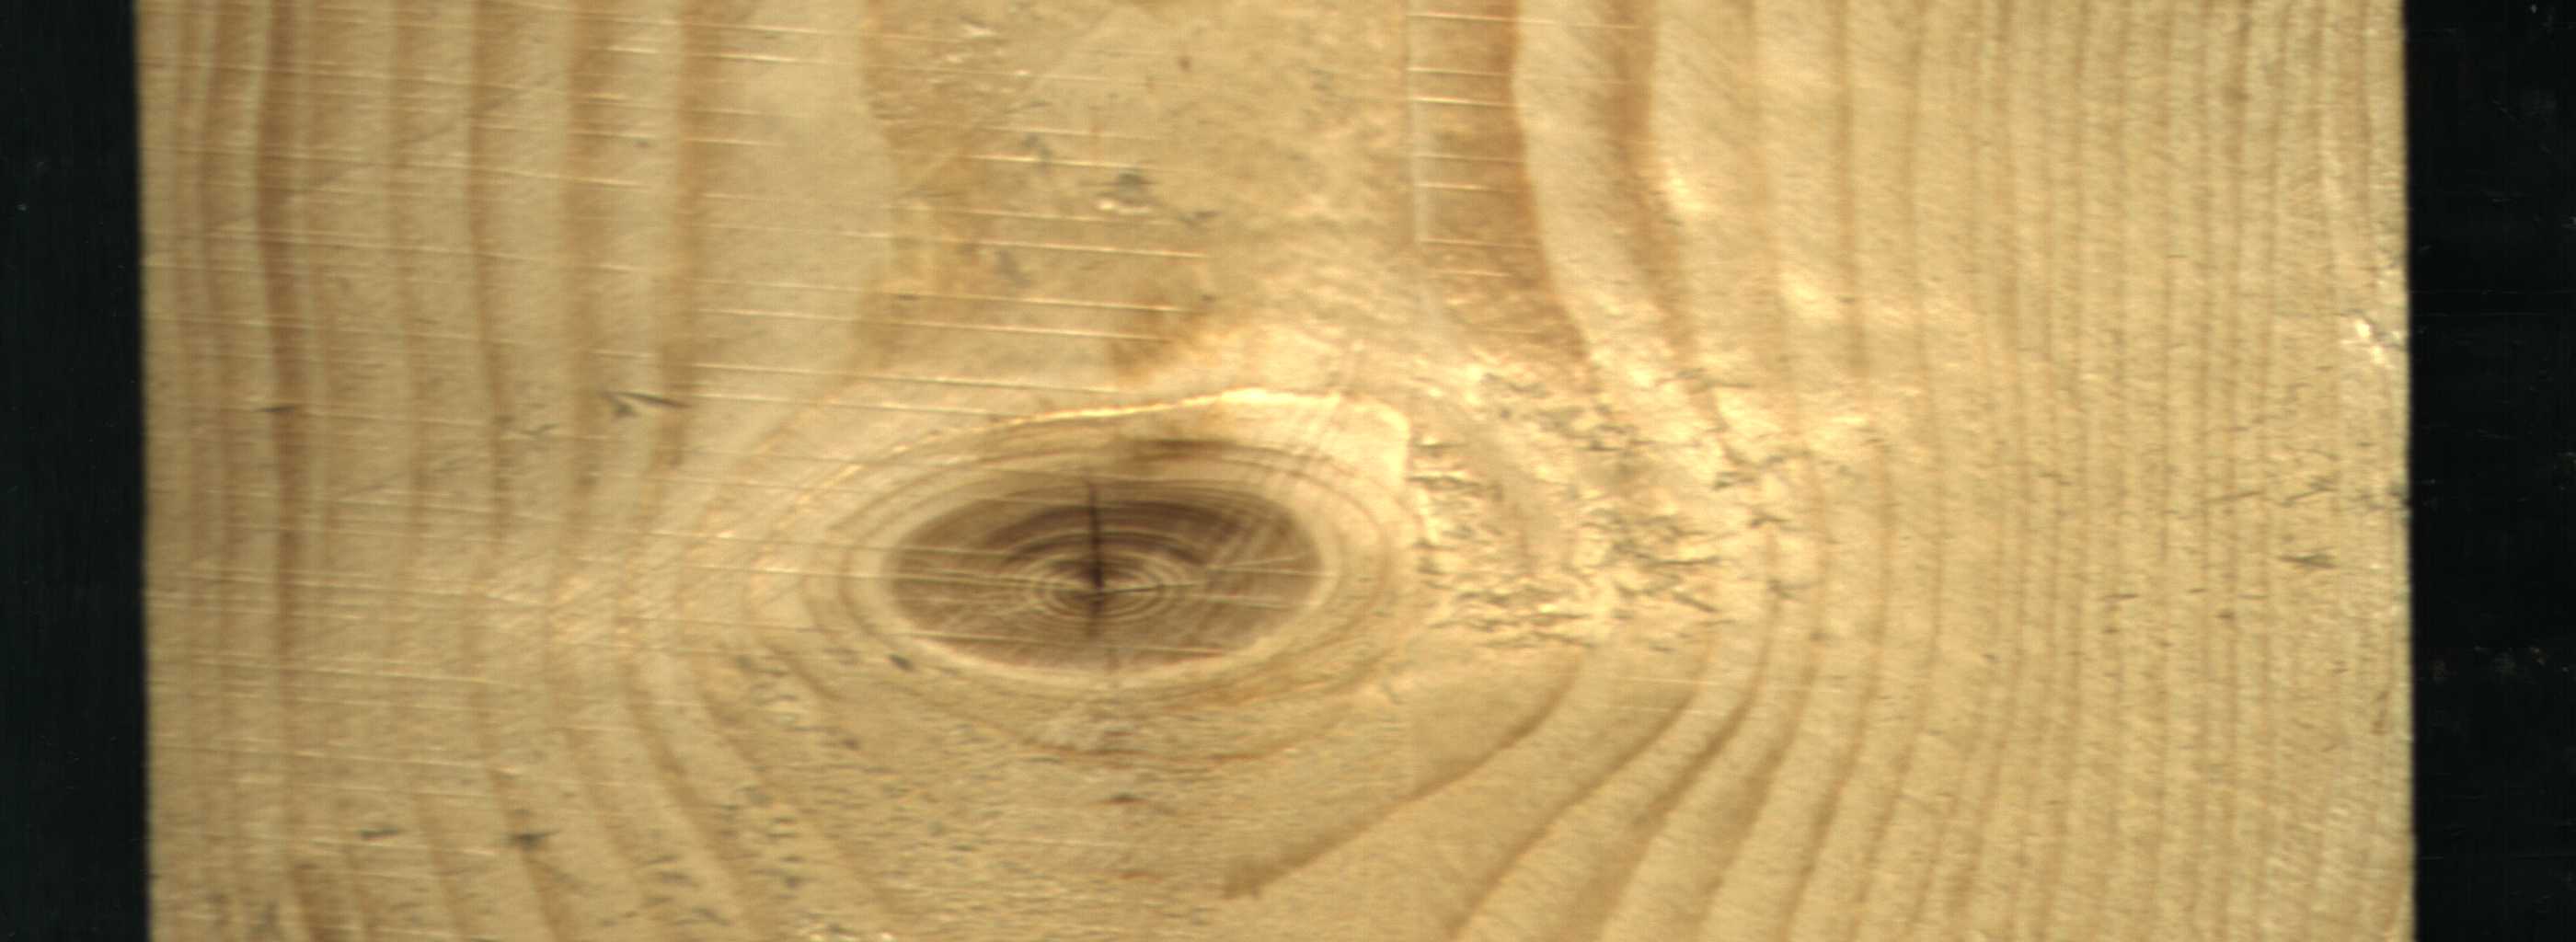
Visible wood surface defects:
knot_with_crack